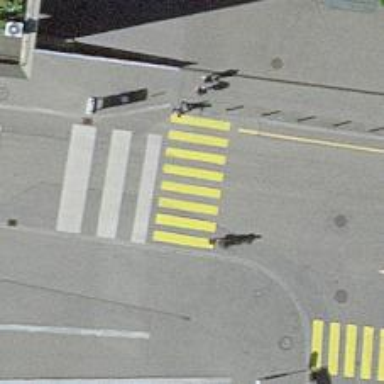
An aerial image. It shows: Uncontrolled and marked road crossing.